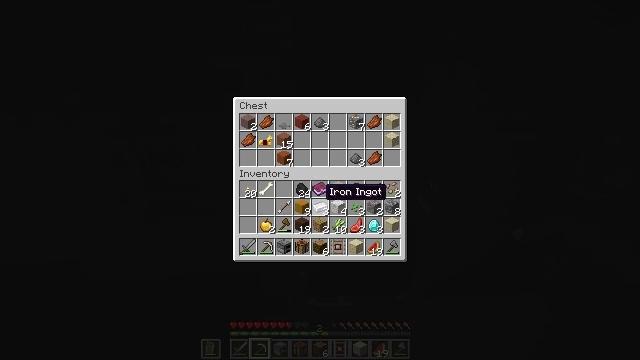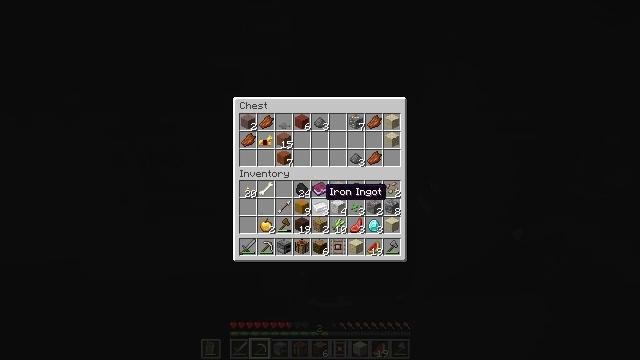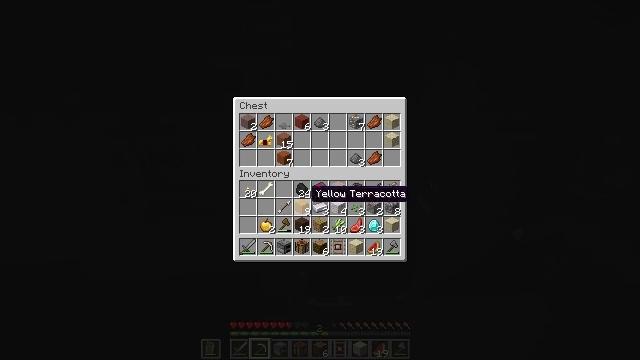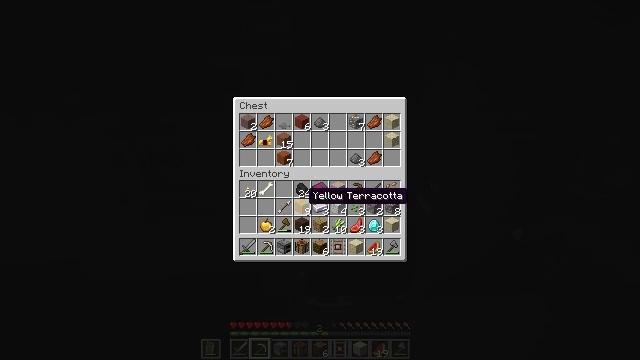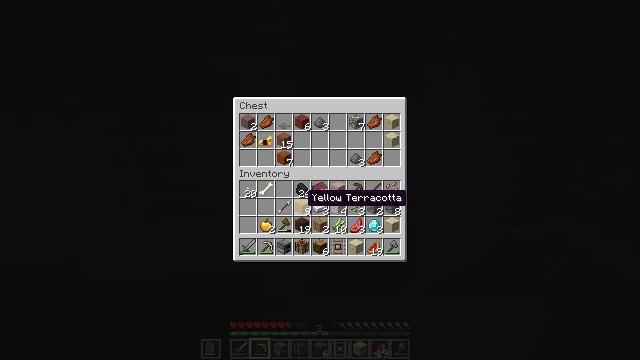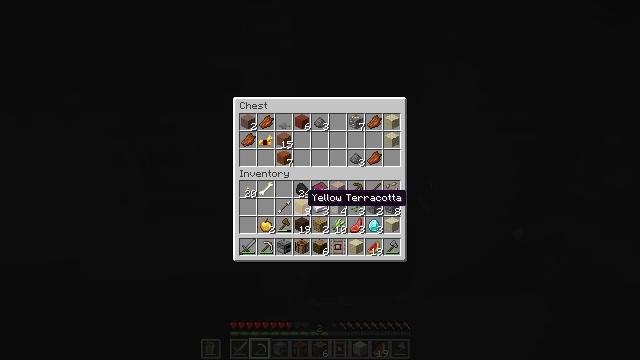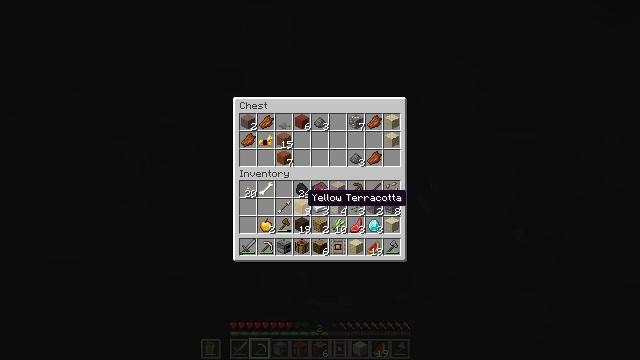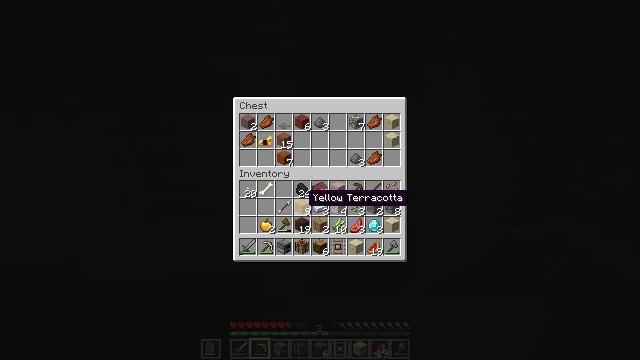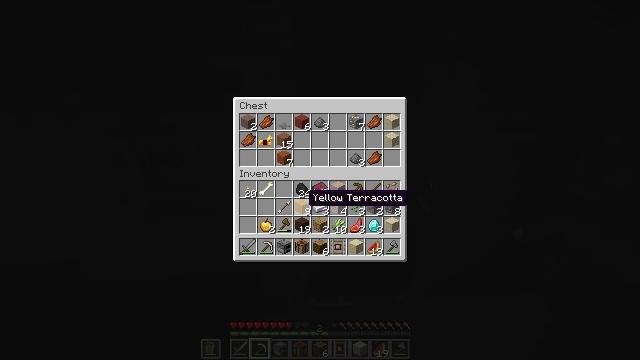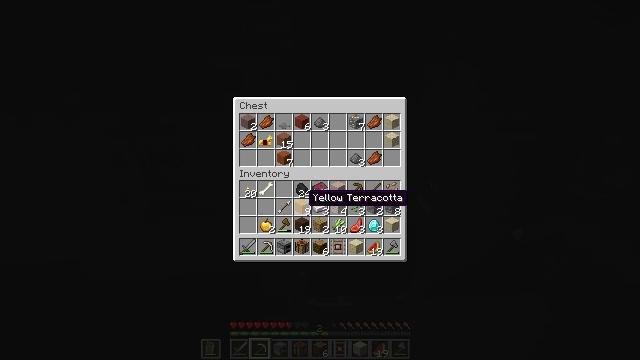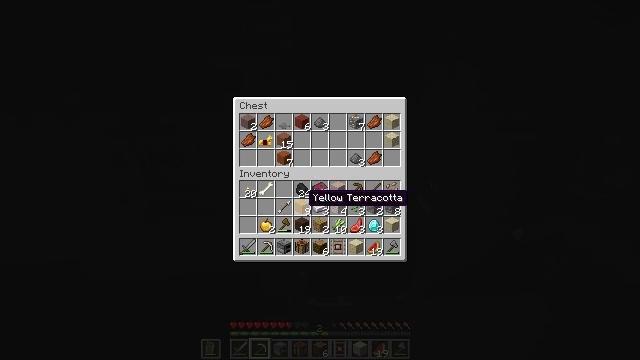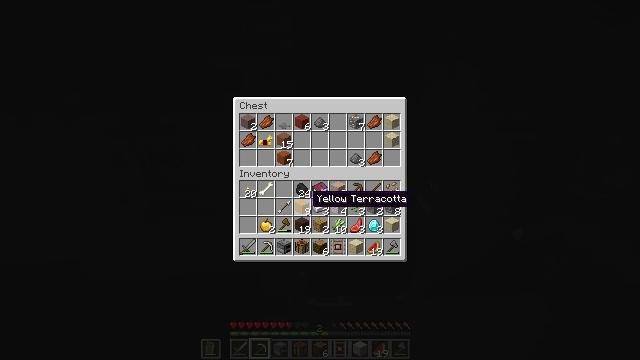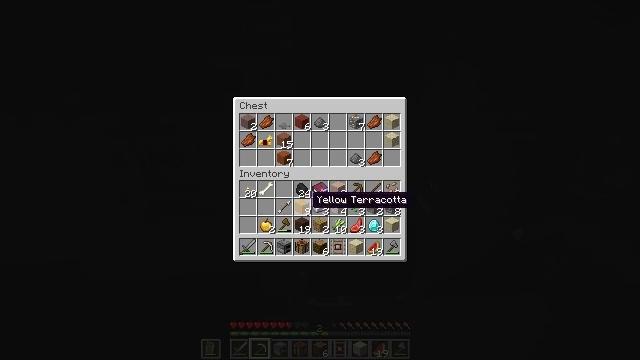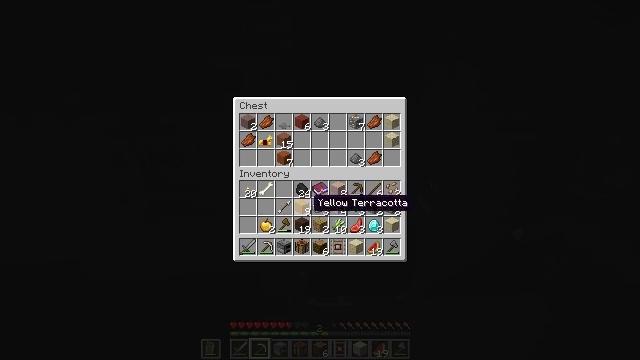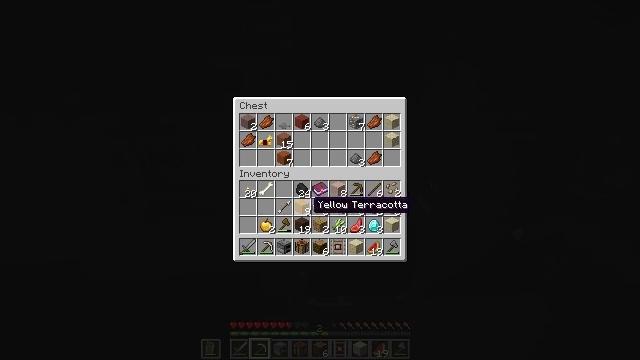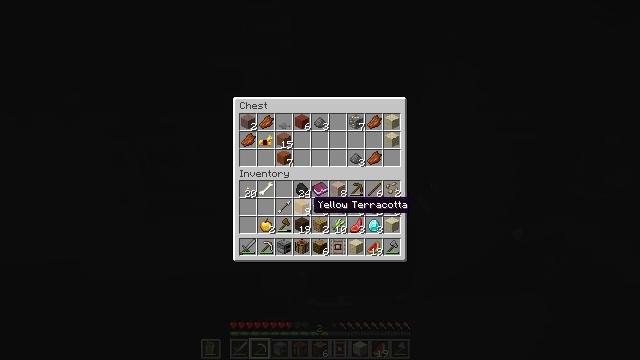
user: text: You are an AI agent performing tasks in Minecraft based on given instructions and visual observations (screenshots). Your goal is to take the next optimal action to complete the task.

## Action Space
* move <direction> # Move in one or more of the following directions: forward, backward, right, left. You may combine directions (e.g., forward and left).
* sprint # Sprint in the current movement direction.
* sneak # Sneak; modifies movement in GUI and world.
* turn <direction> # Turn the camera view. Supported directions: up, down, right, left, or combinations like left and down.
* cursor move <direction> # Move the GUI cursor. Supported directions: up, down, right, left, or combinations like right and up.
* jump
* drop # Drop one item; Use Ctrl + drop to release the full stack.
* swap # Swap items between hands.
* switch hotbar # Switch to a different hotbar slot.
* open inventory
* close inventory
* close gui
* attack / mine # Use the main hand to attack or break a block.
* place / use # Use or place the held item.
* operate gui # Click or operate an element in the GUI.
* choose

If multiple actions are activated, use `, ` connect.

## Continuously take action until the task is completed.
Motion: motion action
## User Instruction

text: Collect cut sandstone by mining it.
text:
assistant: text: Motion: sneak
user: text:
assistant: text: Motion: sneak, cursor move left
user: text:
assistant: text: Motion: sneak
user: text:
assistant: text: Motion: sneak
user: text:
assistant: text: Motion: sneak
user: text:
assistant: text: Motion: sneak
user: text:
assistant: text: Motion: sneak
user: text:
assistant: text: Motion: sneak
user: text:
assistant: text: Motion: sneak
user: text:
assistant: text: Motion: sneak
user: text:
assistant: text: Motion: sneak
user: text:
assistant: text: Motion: sneak
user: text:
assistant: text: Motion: sneak
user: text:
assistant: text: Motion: sneak
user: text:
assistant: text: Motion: sneak
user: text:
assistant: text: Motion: sneak
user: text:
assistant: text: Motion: sneak
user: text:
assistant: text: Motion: sneak
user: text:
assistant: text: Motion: sneak, operate gui
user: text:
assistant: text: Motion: sneak, operate gui
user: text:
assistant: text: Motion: sneak
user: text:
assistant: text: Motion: sneak
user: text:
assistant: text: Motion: sneak
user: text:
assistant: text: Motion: sneak
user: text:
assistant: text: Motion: sneak
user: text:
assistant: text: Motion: sneak
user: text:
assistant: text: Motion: sneak, operate gui
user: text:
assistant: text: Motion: sneak, operate gui
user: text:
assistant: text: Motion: sneak, operate gui
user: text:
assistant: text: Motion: sneak